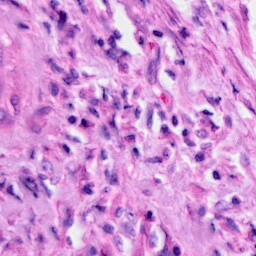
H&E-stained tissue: Cervix